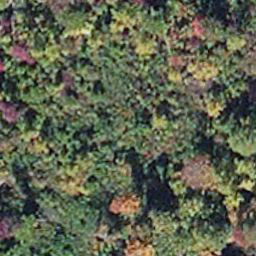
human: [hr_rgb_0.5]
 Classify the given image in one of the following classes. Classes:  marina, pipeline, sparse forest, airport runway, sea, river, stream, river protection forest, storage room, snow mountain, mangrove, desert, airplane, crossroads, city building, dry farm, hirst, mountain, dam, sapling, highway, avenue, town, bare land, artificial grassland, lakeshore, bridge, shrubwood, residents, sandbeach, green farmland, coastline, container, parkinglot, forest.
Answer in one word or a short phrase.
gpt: mangrove